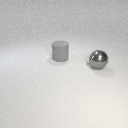
large gray metal sphere in front of large gray rubber cylinder